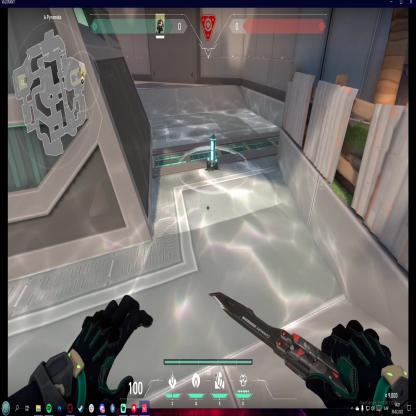
Label: planted spike